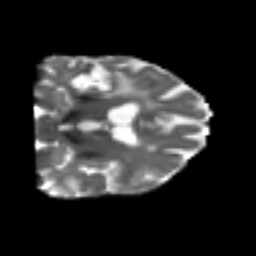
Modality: T2w
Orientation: coronal
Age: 50
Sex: female
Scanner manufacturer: siemens
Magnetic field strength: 3 T
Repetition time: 4.999 s
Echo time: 0.07946 s